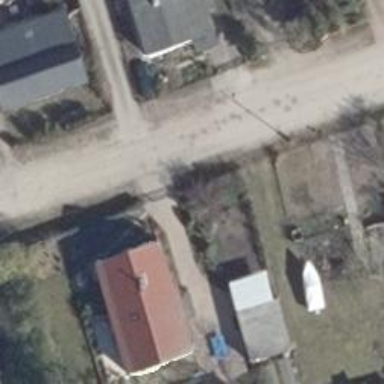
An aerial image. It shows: Residential road with compacted surface.